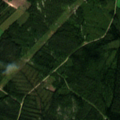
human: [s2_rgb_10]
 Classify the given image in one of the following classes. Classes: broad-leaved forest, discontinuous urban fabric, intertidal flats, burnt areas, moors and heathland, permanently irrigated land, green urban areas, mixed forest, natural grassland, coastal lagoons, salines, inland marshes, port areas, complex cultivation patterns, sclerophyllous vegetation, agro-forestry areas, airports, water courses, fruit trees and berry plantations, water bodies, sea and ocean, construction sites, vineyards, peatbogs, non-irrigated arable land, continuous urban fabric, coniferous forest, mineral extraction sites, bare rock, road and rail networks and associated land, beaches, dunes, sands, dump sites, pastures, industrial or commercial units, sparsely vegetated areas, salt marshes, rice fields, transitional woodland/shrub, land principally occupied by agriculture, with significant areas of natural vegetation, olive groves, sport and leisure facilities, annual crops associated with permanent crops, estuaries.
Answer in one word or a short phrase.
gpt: land principally occupied by agriculture, with significant areas of natural vegetation, broad-leaved forest, coniferous forest, mixed forest, transitional woodland/shrub